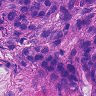
Metastatic tissue present: yes